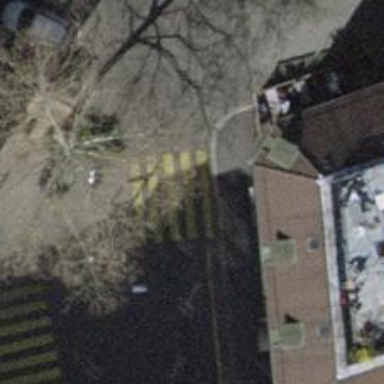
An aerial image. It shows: Uncontrolled zebra crossing with zebra markings.